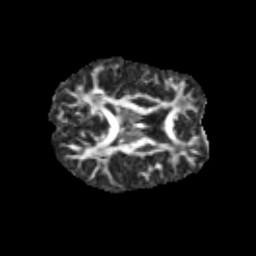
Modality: FA
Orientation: axial
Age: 13
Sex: male
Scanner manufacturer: siemens
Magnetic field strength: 3 T
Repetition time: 3.8 s
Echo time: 0.07 s